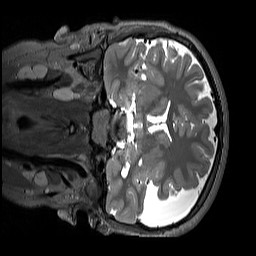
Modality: T2w
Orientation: coronal
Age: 12
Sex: male
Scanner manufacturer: siemens
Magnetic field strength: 3 T
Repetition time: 3.2 s
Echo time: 0.408 s